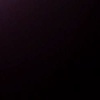
Label: space